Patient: sex M, age 42
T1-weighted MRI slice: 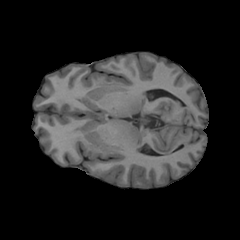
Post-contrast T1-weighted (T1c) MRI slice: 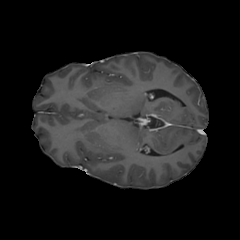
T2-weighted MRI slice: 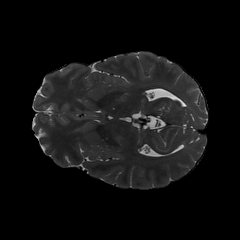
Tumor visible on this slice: no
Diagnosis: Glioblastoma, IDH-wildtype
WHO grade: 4